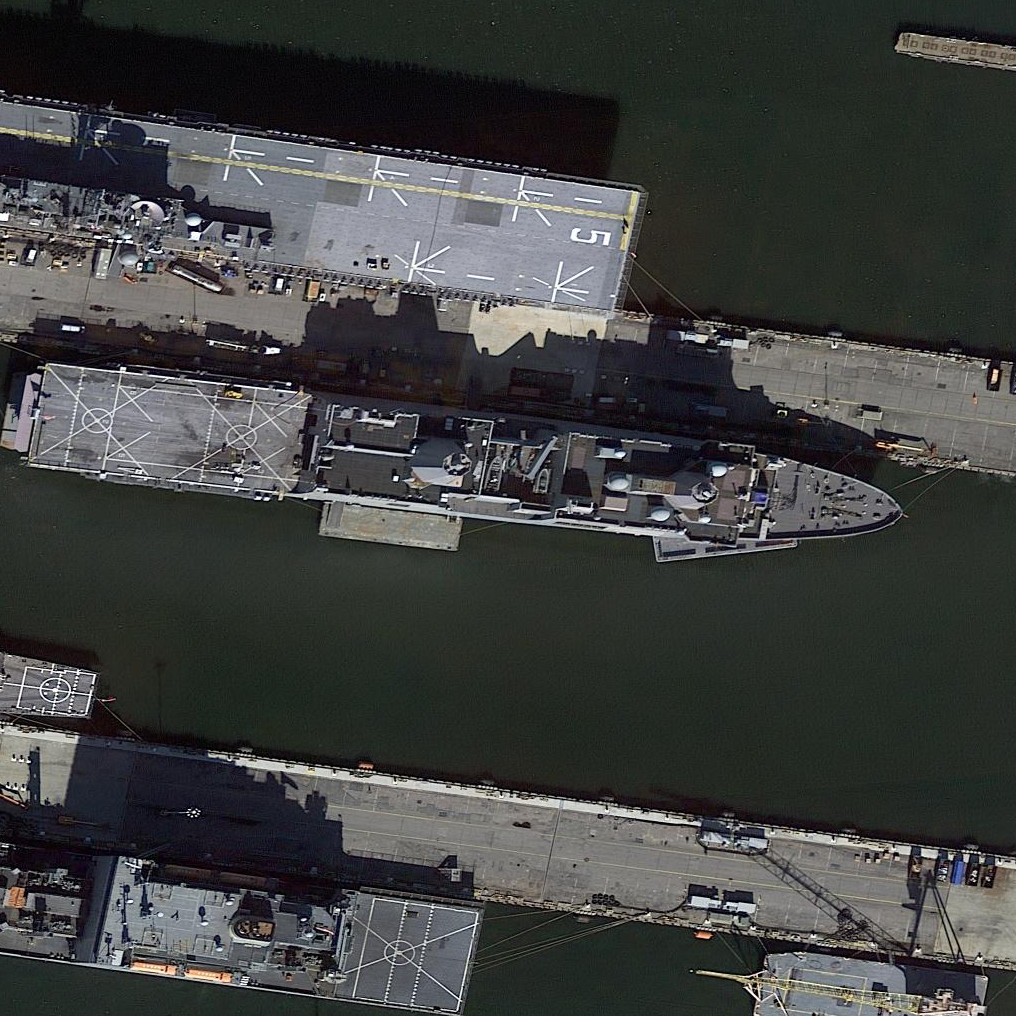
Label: combat